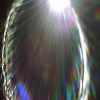
Label: sunburn